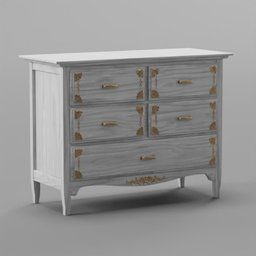
Label: furniture